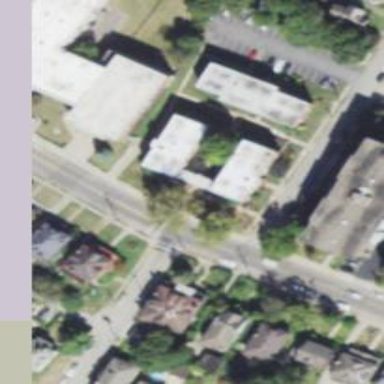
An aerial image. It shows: Building.